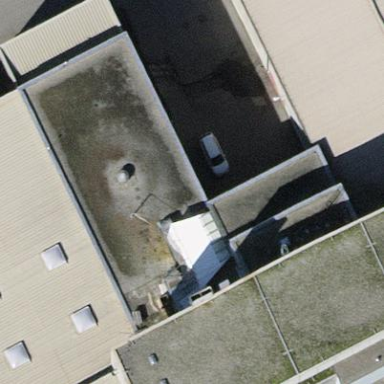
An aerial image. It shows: Industrial building.